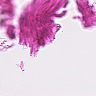
Metastatic tissue present: no